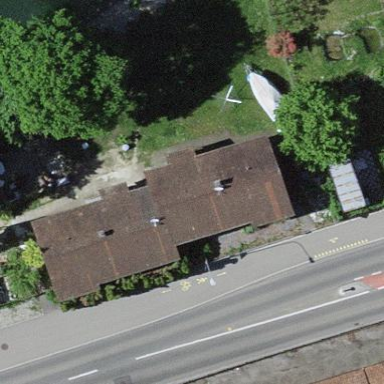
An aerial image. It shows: Semidetached house.